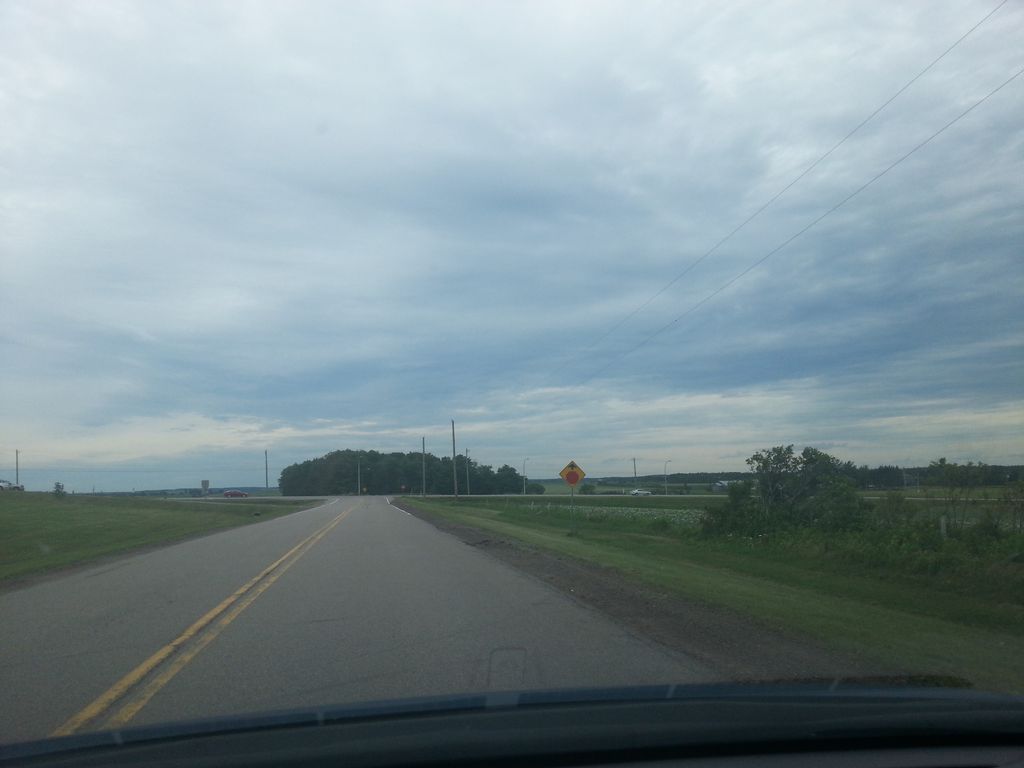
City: charlottetown